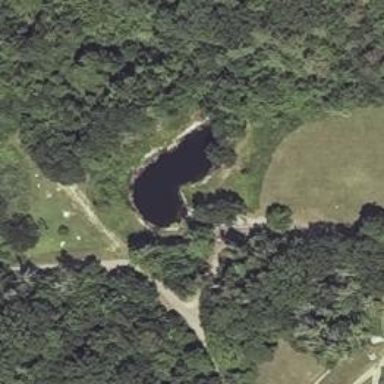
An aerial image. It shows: Peaceful pond surrounded by nature.